Interaction volume radius: 10 \u00c5
Interaction volume height: 25 \u00c5
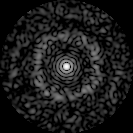
Disorder parameter: 0.8267